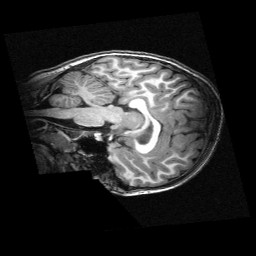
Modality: T1w
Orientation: sagittal
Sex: male